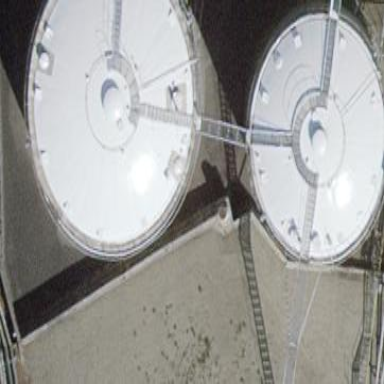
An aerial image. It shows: Storage tank building.